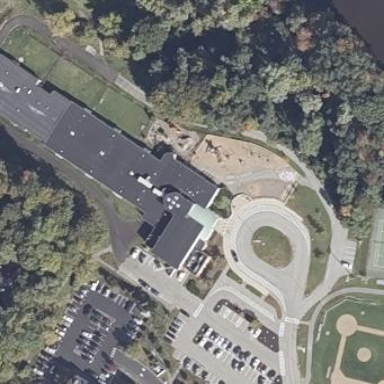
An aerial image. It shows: School building.